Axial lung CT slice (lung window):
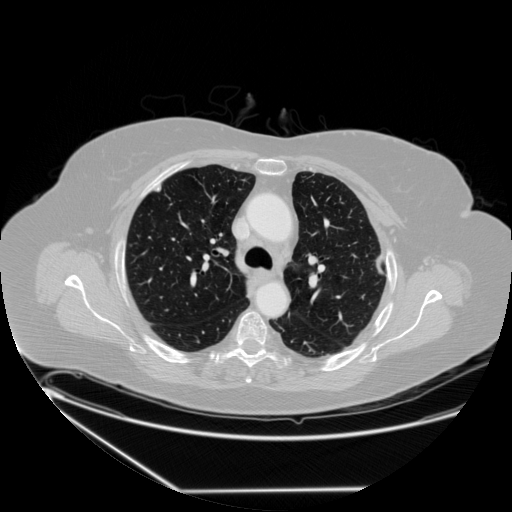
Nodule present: no